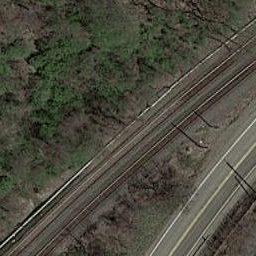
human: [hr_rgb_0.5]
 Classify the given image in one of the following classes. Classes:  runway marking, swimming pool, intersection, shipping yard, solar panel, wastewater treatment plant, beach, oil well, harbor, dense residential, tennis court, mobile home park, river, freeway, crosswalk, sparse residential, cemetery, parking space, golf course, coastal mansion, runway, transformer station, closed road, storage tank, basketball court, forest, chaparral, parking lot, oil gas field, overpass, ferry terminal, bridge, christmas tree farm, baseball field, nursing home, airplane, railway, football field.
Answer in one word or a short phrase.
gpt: railway